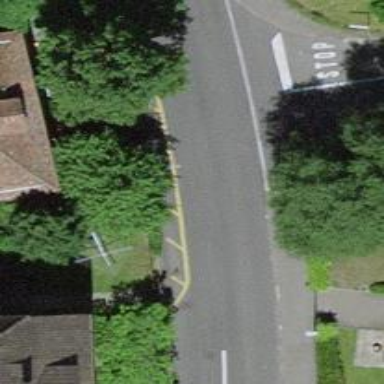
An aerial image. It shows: Residential road with asphalt surface and separate sidewalk.